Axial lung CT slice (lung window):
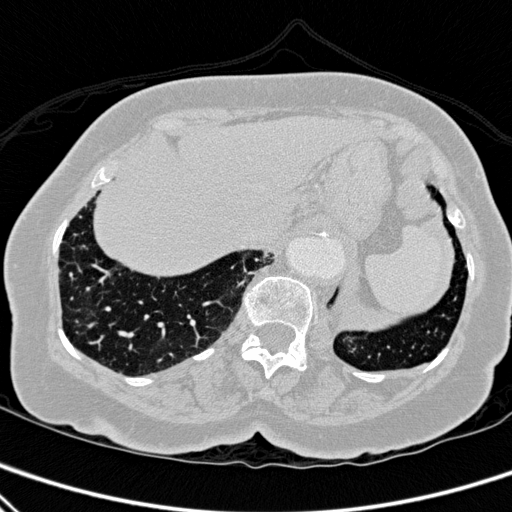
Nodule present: no